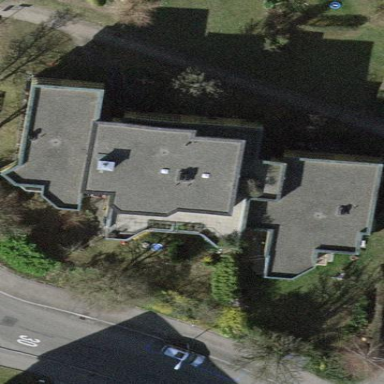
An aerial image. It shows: Building with flat roof.